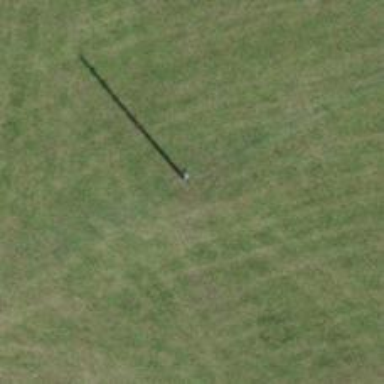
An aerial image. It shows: Minor power line.